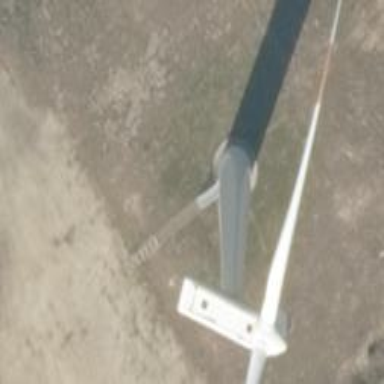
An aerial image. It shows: Wind turbine generating power.